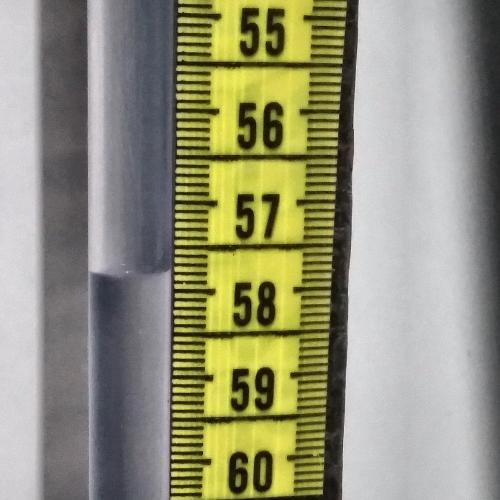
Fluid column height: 57.8 cm